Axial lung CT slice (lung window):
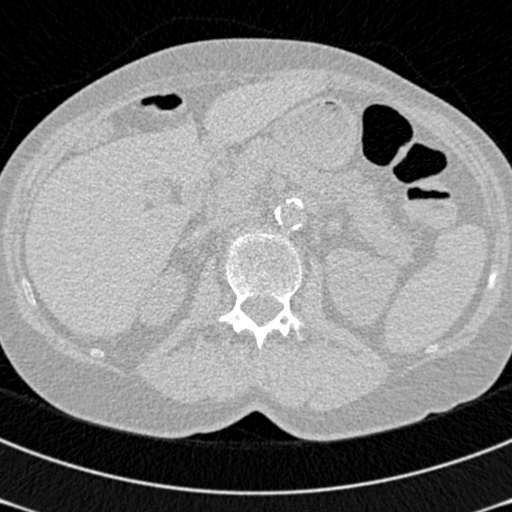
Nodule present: no